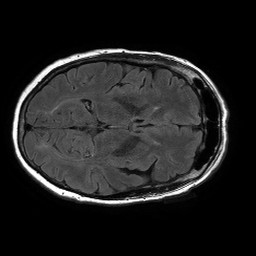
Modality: FLAIR
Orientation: axial
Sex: female
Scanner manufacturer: philips
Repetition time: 11 s
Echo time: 0.125 s